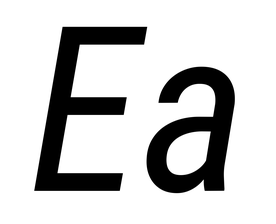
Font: Roboto-Italic_Condensed_Italic